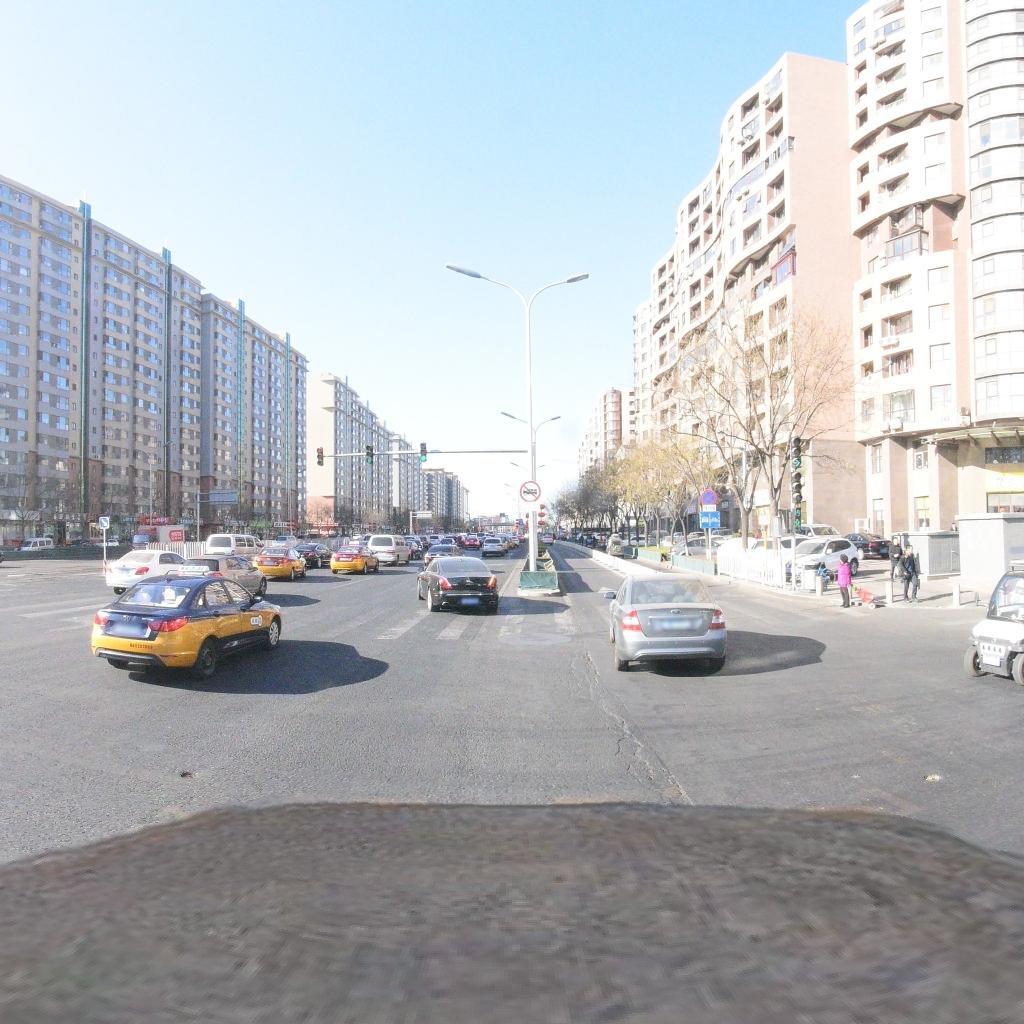
Region: Dongcheng
Road damage annotations: pothole, alligator crack